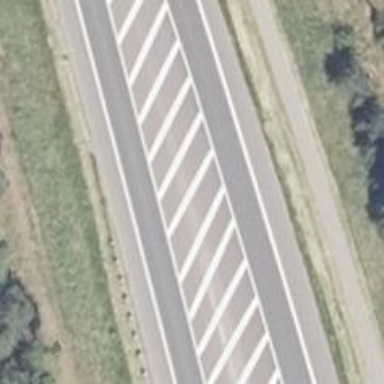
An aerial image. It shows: Asphalt motorway of trunk classification.